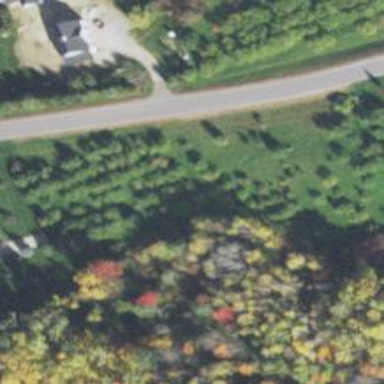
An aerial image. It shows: Orchard.